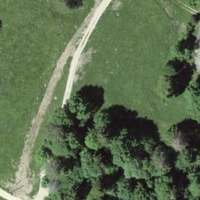
EUNIS habitat code: 23
Species observed at this site:
Primula veris
Campanula glomerata